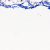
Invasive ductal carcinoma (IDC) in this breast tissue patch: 0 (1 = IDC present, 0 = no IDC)